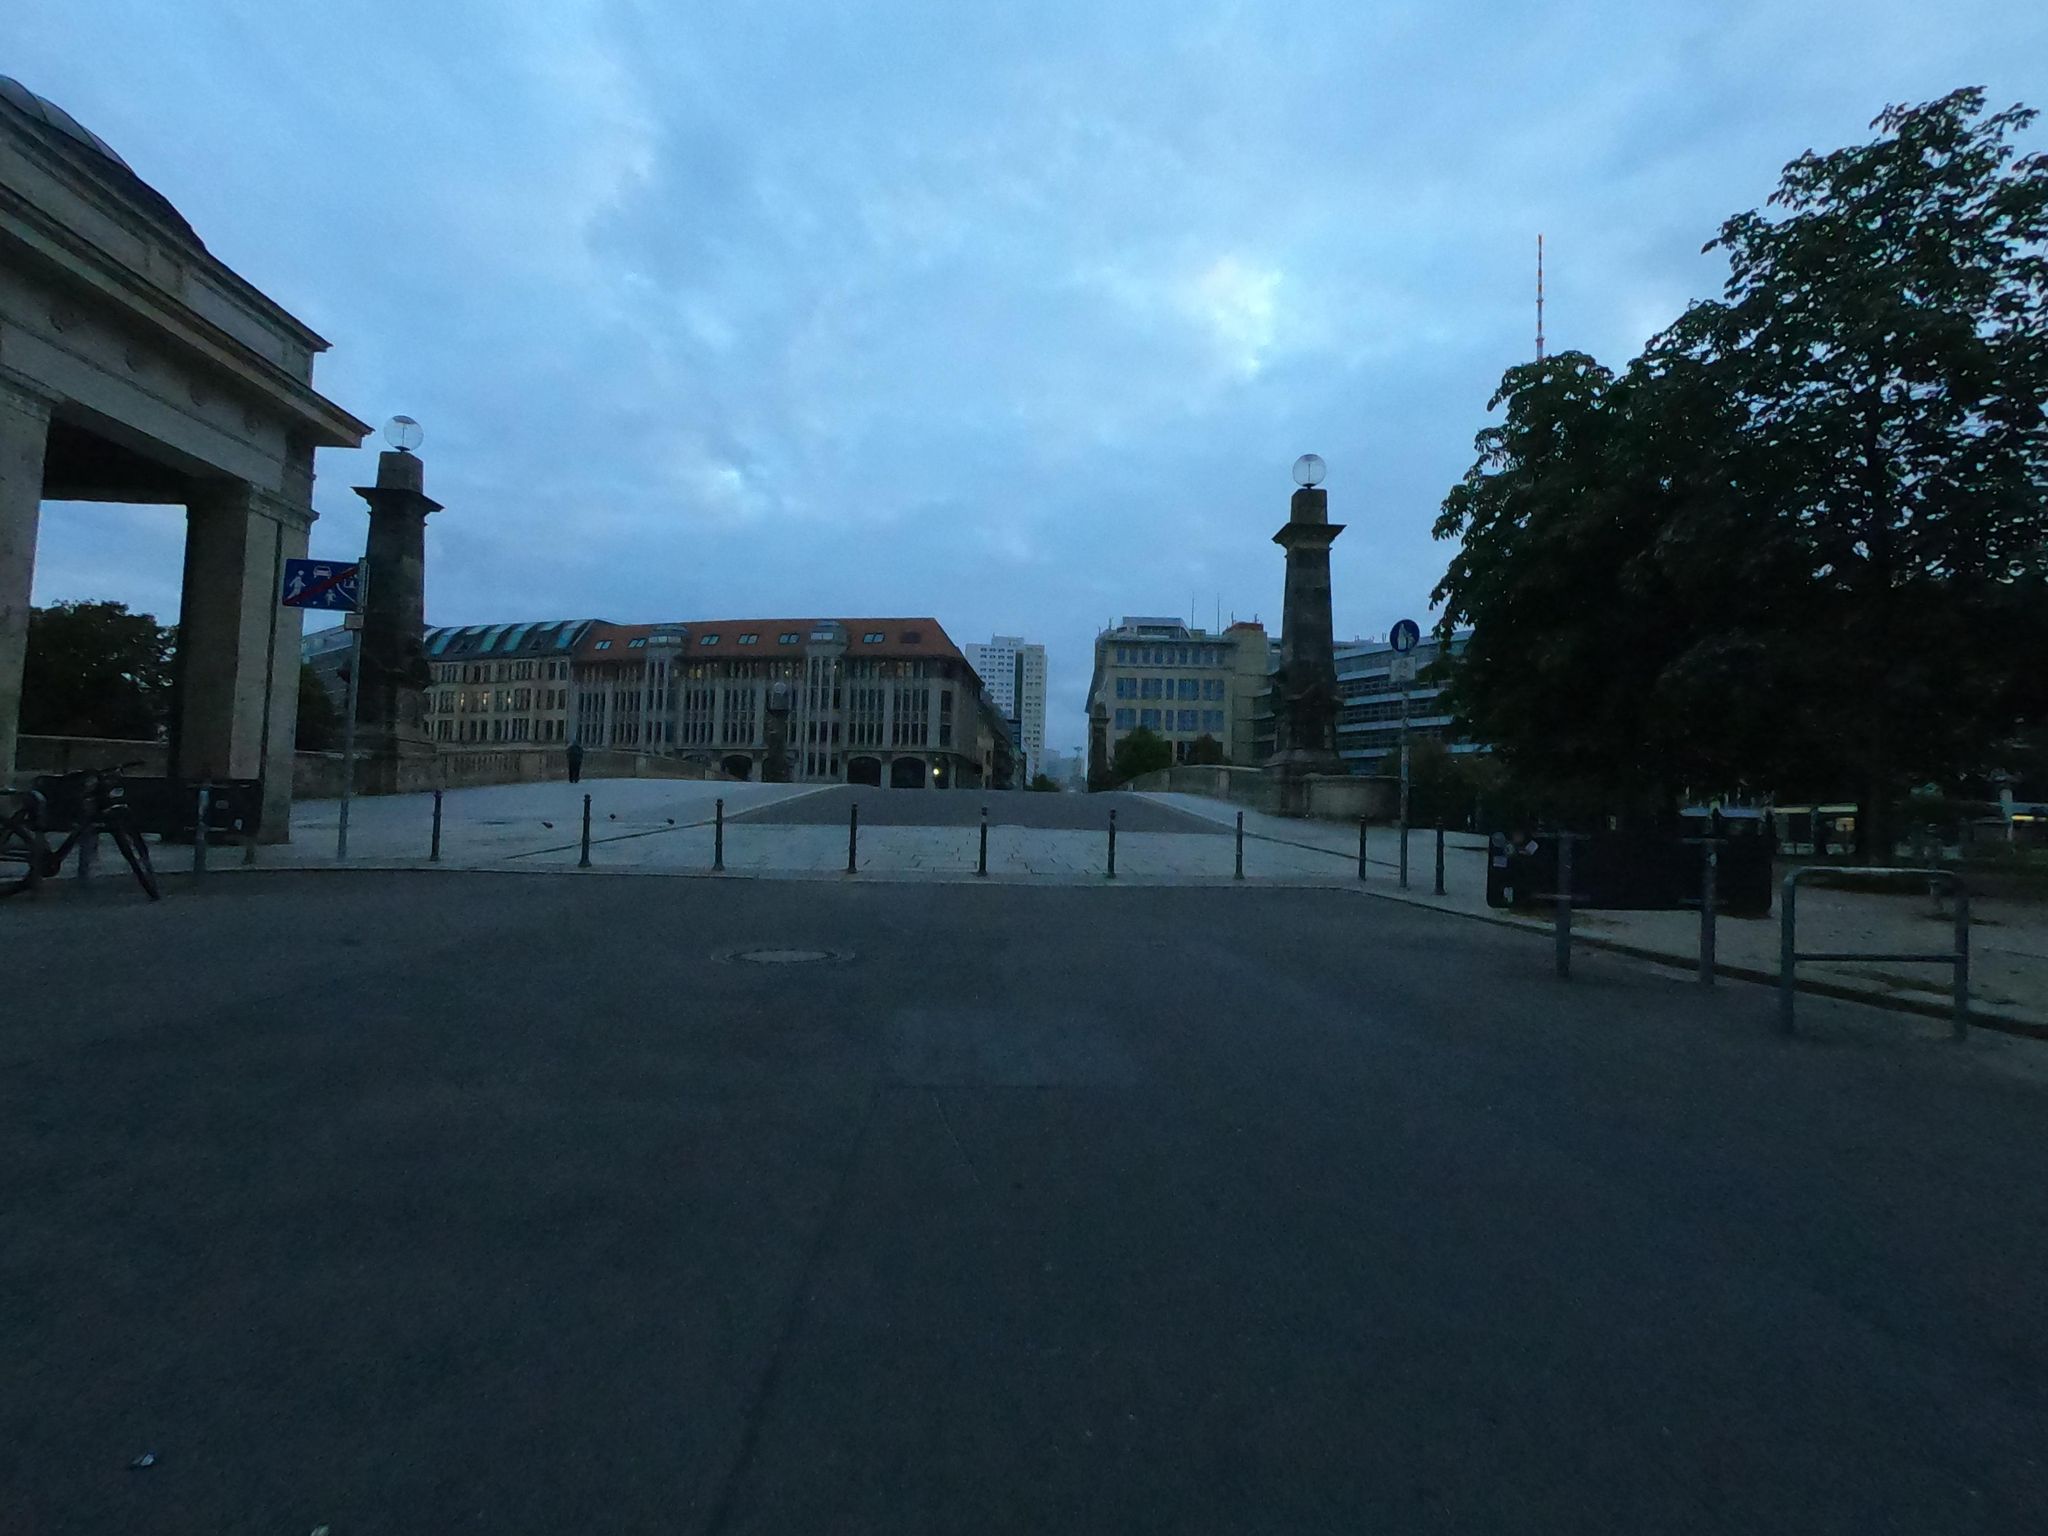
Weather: clear
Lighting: dusk/dawn
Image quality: good
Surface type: walking surface
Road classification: footway, living_street
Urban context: urban centre
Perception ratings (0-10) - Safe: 6.15, Lively: 9.04, Beautiful: 7.17, Boring: 3.59, Depressing: 5.01, Wealthy: 9.23